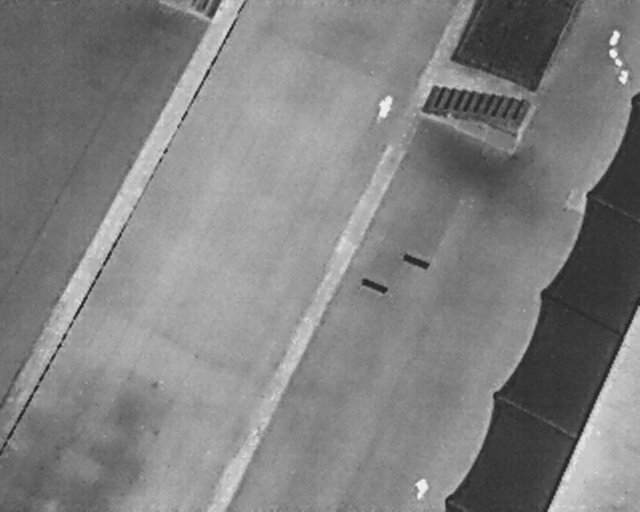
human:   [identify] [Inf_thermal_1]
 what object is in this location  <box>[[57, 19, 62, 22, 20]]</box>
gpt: <ref>1 large person at the top</ref>

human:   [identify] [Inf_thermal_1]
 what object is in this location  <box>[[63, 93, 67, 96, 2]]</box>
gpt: <ref>1 large person at the bottom</ref>